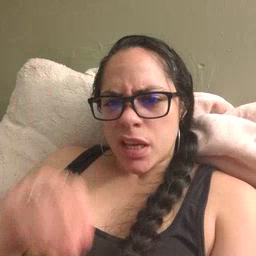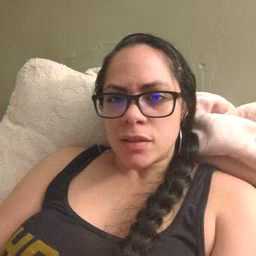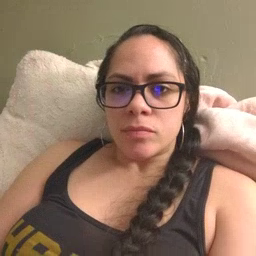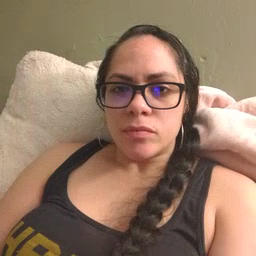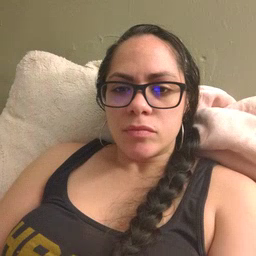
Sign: pretend